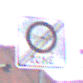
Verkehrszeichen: EndeUmweltzone
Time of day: Midday
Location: Outdoor (Urban)
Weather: Overcast
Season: NotSpecified
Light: Natural